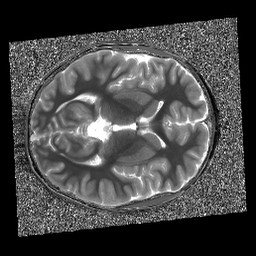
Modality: T1map
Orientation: axial
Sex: male
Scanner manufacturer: siemens
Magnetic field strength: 3 T
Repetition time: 5 s
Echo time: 0.00368 s